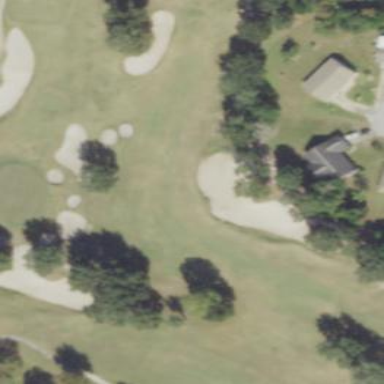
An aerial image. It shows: Sand bunker on golf course.